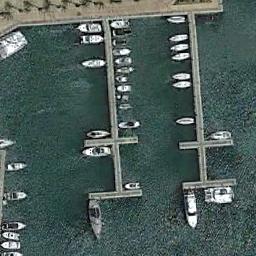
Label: harbor